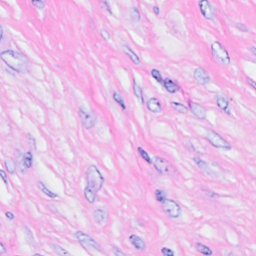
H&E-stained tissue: Breast